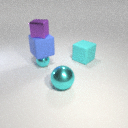
small purple metal cube above large blue rubber cube